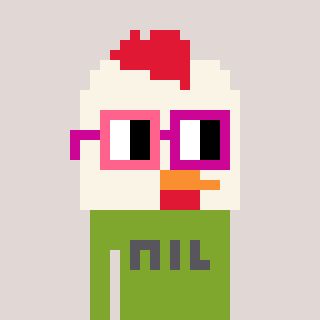
a pixel art character with square pink and red glasses, a chicken-shaped head and a slimegreen-colored body on a warm background